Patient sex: M
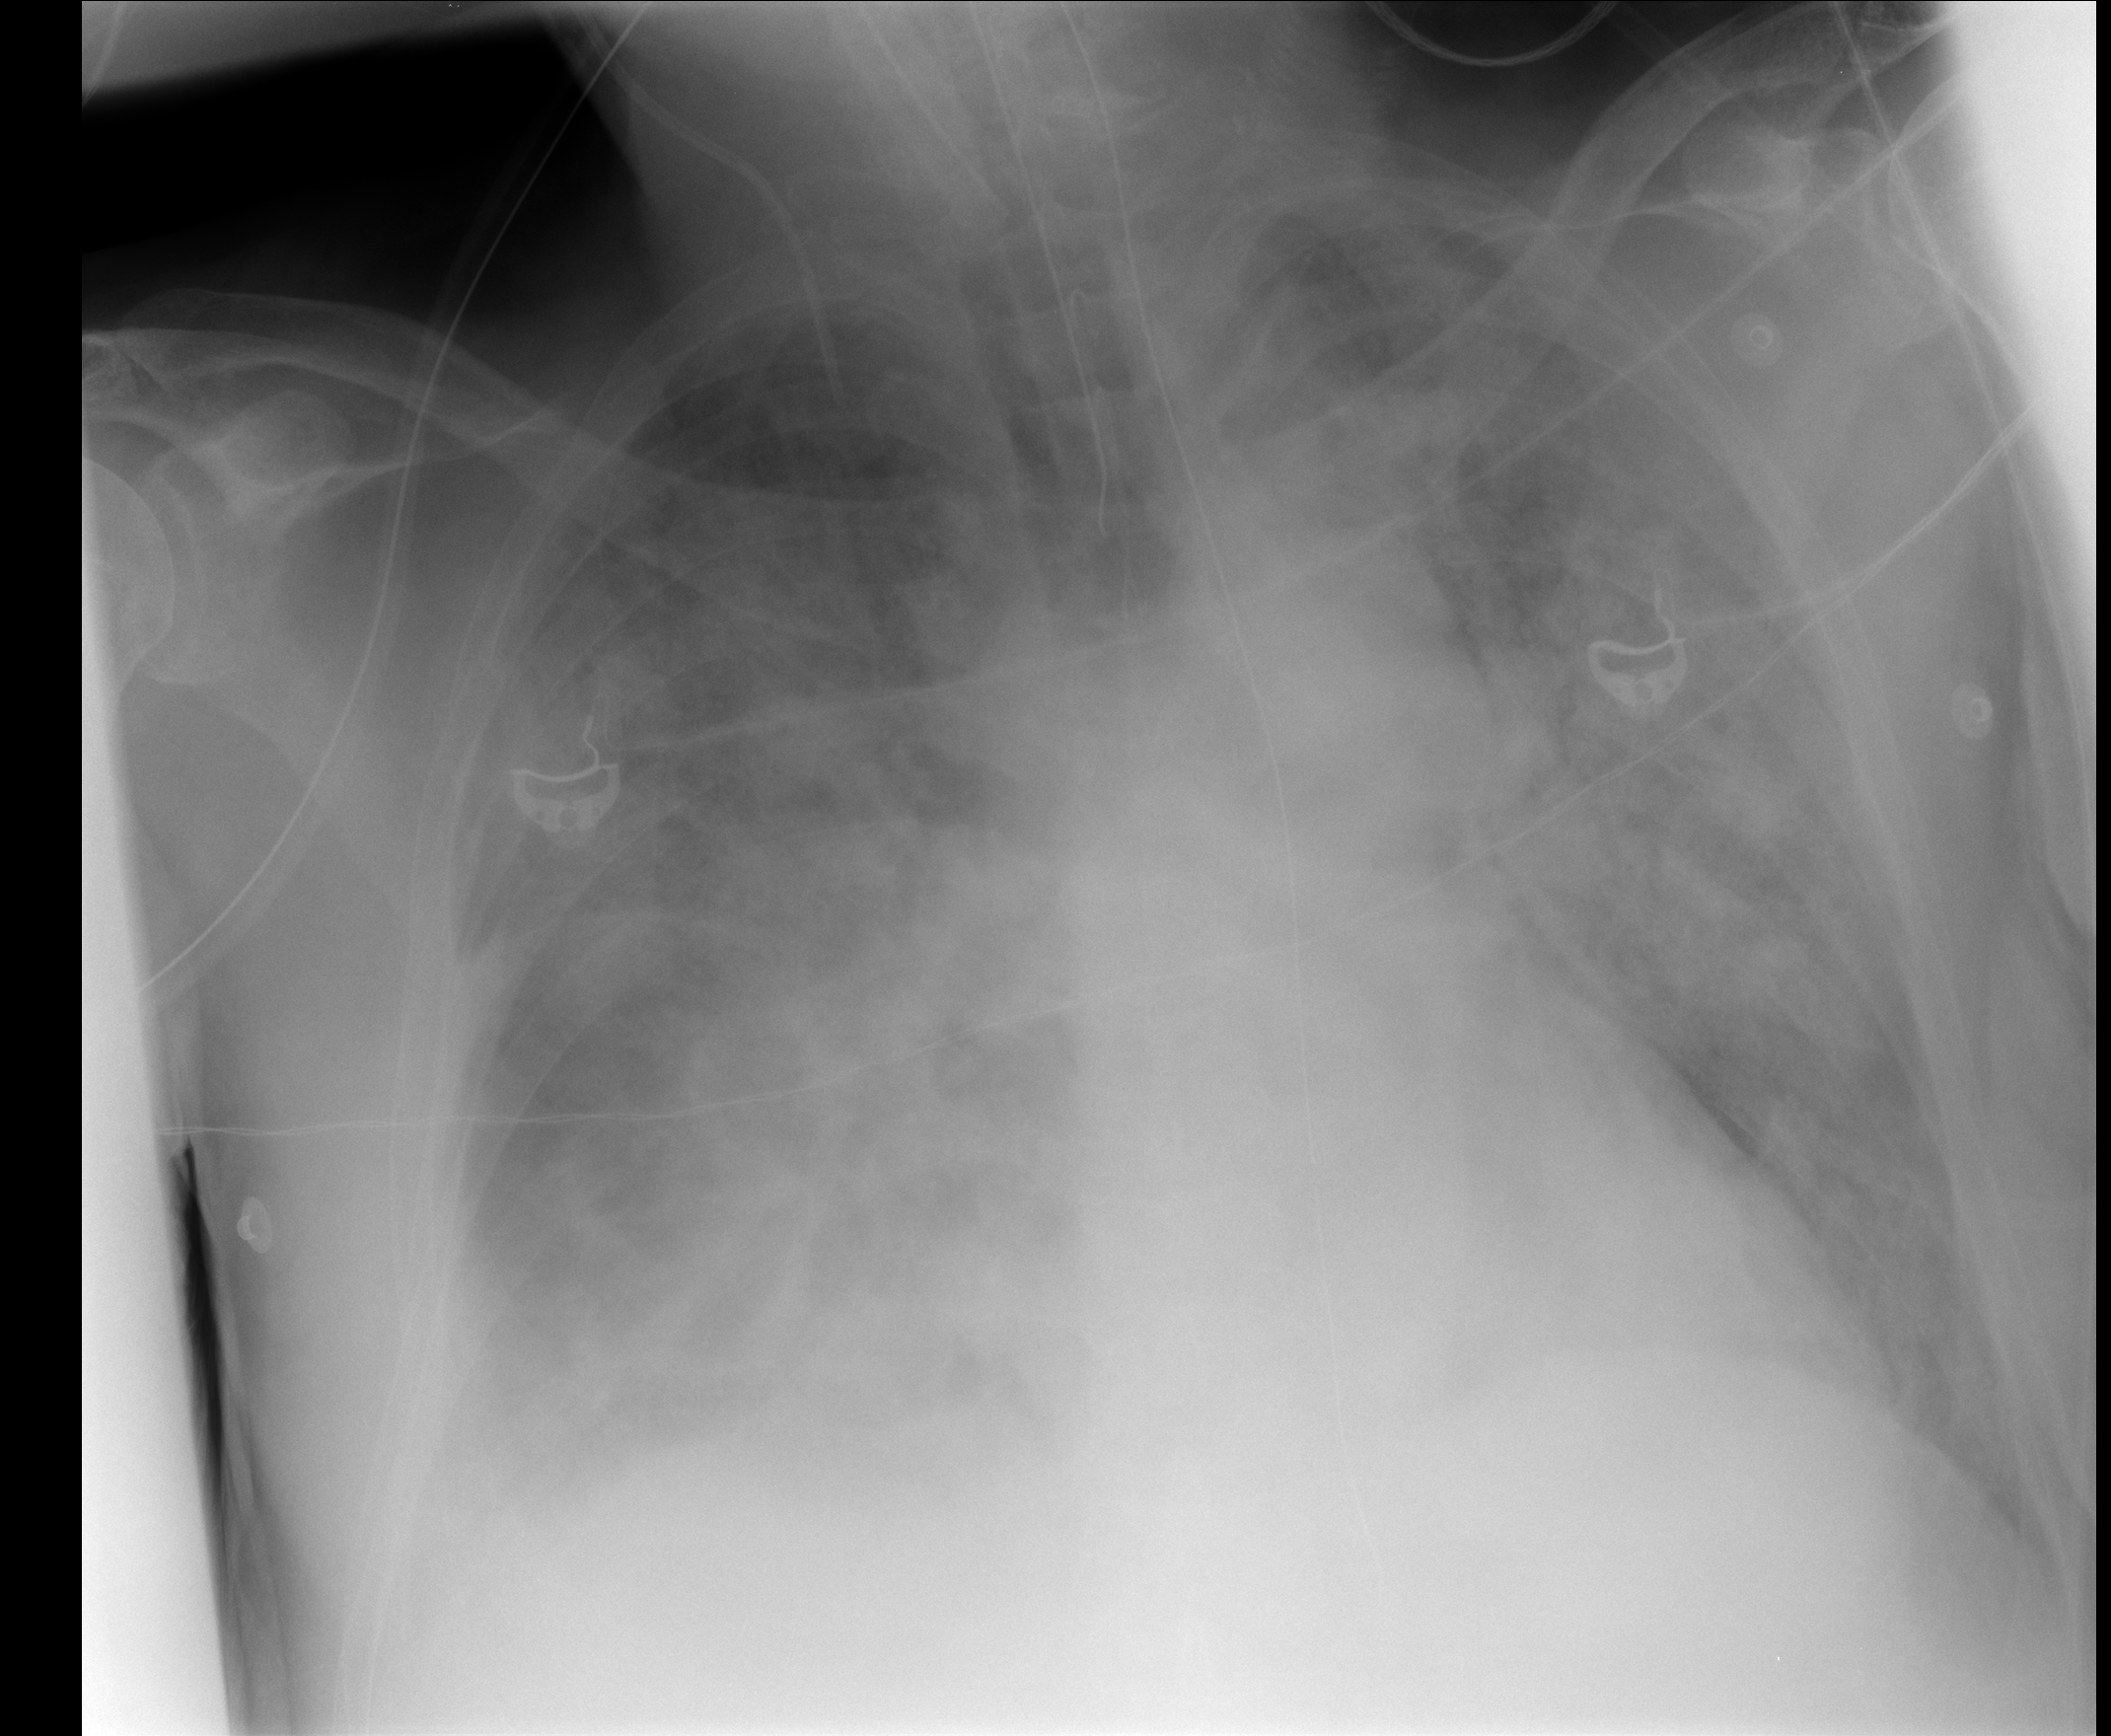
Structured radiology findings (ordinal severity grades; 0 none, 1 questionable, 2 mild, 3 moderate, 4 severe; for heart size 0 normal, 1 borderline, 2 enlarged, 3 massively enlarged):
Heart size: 0
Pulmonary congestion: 0
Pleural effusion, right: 2
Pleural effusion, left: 2
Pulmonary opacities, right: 4
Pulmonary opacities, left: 4
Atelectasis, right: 3
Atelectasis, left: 3